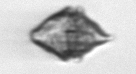
Label: Kryptoperidinium_triquetrum